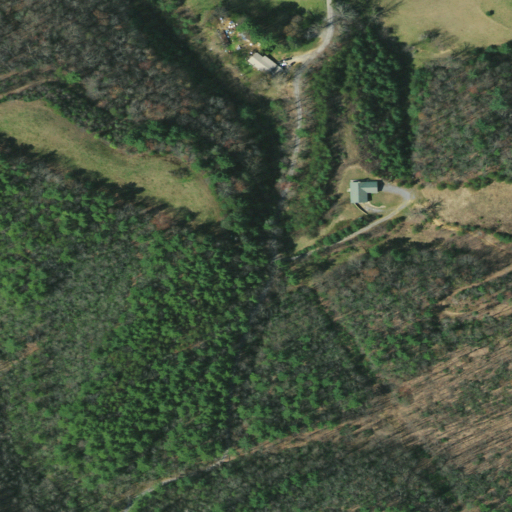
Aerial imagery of gap in Tennessee named Pheasant Gap containing mixed forest, deciduous forest, open development, evergreen forest, and grassland